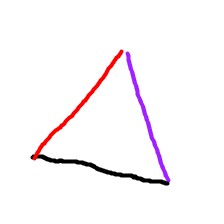
Shape: triangle